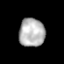
Tissue: prostate
Cell type: Myeloid cells
Senescence score: 0.3587
Nuclear area (px): 717
Mean DAPI intensity: 181.683